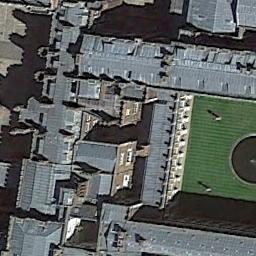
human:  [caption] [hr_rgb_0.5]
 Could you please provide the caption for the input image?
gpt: One side of the palace is the road and the other side is lush woods .

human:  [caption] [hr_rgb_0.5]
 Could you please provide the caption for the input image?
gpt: The gray palace has some palaces of different shapes and a courtyard .

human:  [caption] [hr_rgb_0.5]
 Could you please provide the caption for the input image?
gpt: The grass is in the palace .

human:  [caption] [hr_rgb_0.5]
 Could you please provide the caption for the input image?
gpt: The palace is on the grass next to some buildings .

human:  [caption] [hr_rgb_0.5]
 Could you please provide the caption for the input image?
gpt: A palace with blue roofs and a green lawn in it .